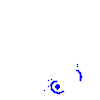
Particle: electron